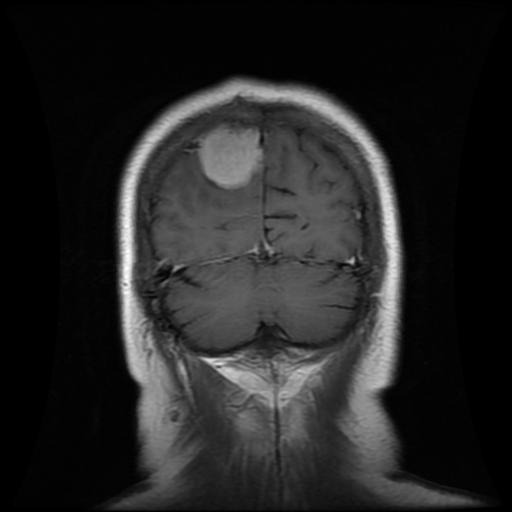
Label: meningioma